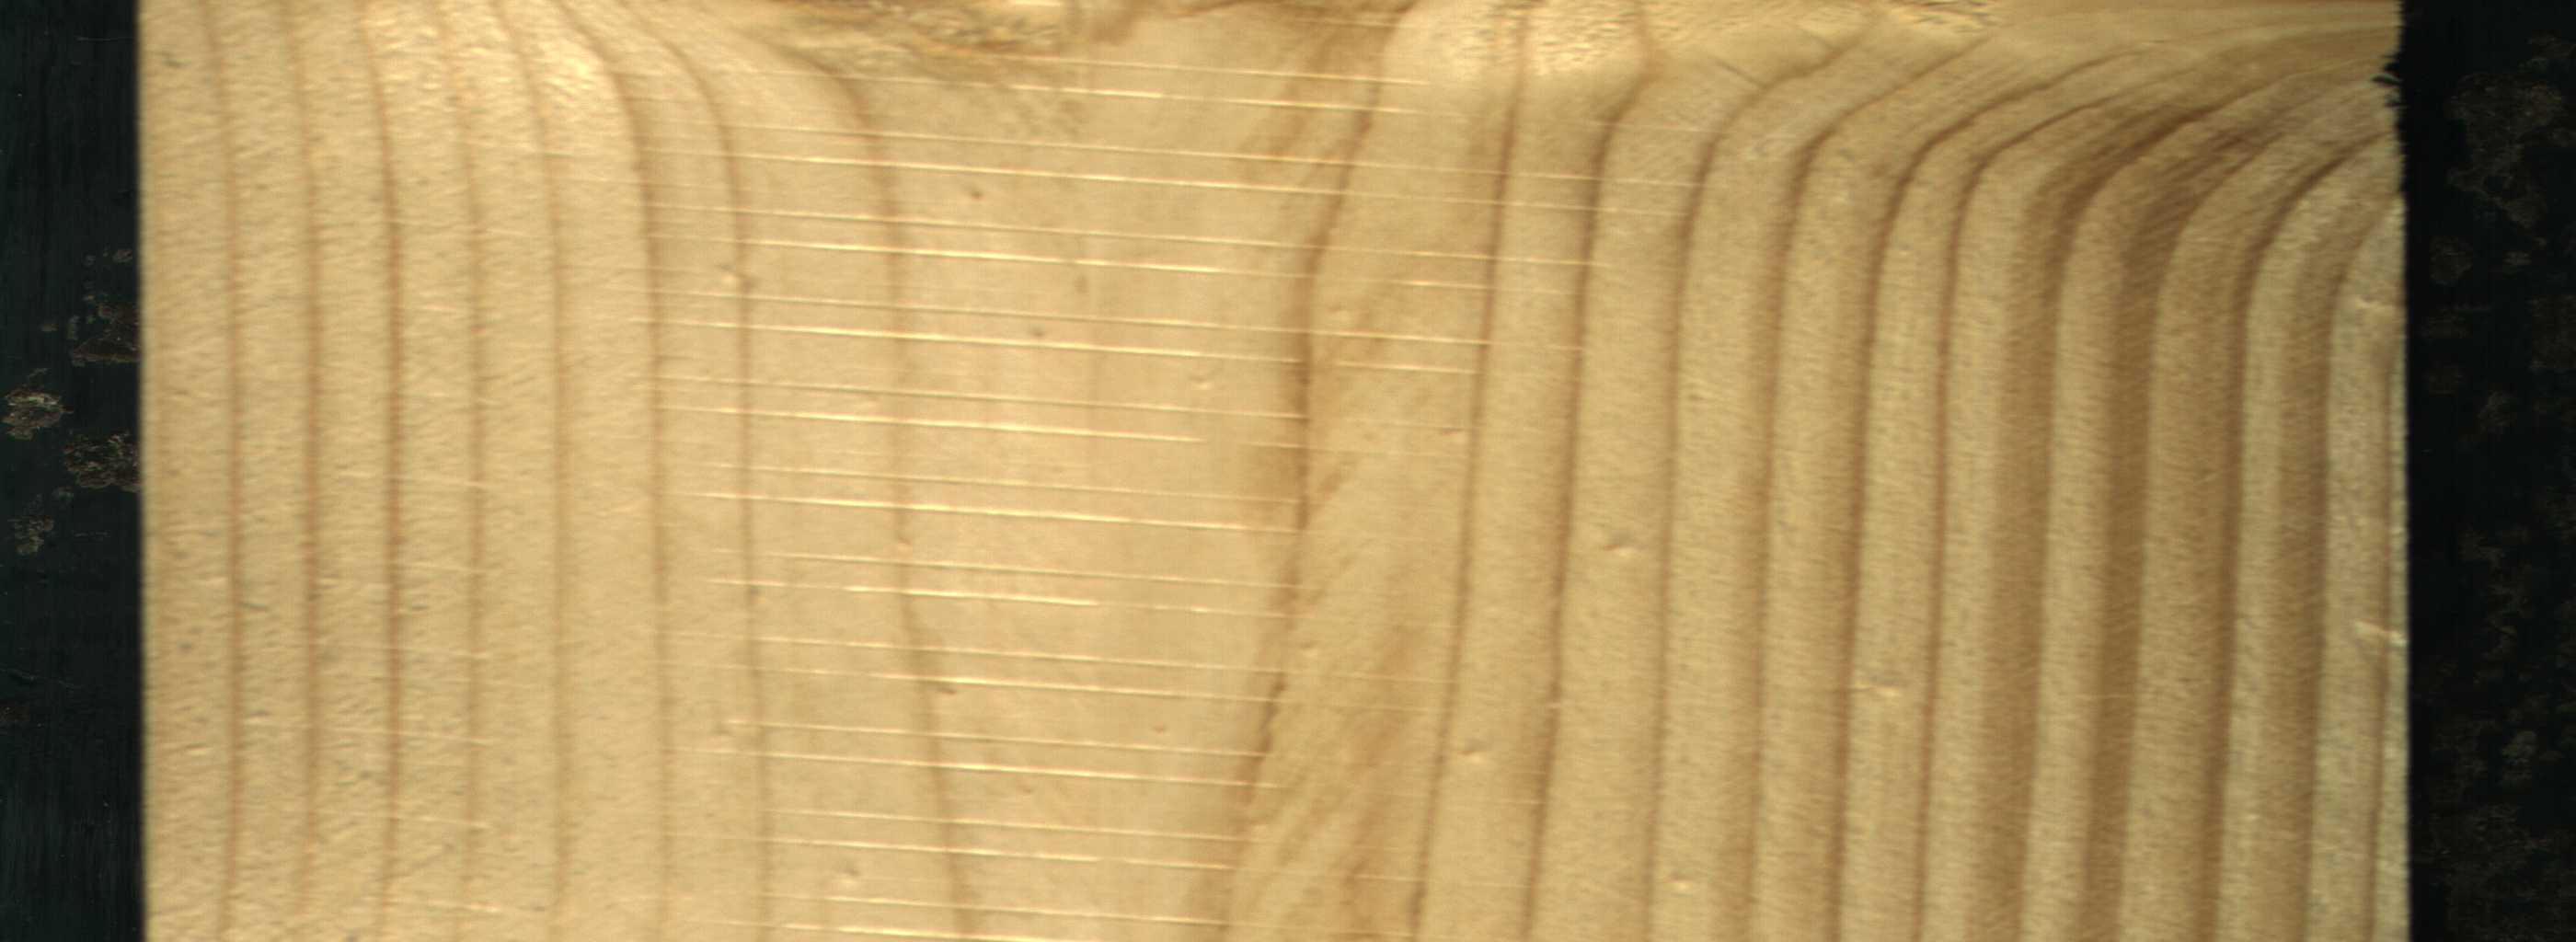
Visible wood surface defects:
Live_Knot